Question: I am having some trouble getting citations to work in rmarkdown.
I use 'write_bib()' to generate a bibliography file which seems to work.
'''
knitr::write_bib("knitr", "package.bib")
'''
'''
@Manual{R-knitr,
title = {knitr: A General-Purpose Package for Dynamic Report Generation in R},
author = {Yihui Xie},
year = {2020},
note = {R package version 1.29},
url = {https://CRAN.R-project.org/package=knitr},
}
'''
However when I try to use this in the document like this.
'''
---
title: "Example"
output: html_document
Bibliography: package.bib
---
[@R-knitr]
'''
I get this

I think I am missing something but I cannot work out what it is.
Thanks in advance for any help.
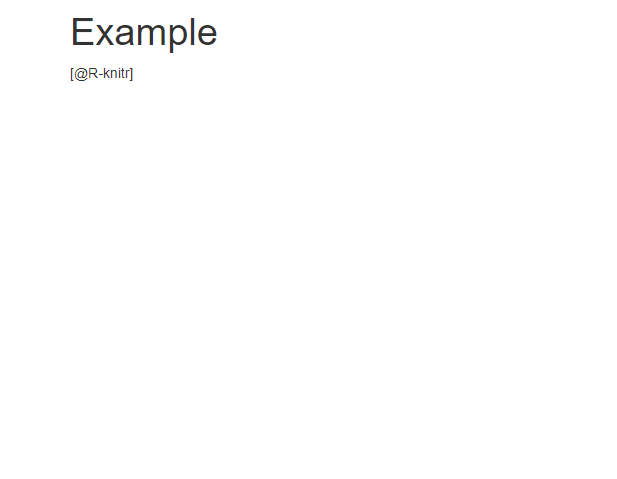
Answer: Rmarkdown metadata <URL>, which is case sensitive. The correct format would be
'''
---
title: "Example"
output: html_document
bibliography: package.bib
---
'''